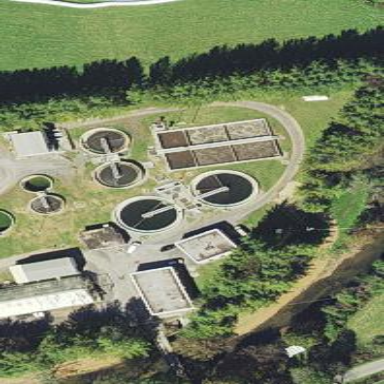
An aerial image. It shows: View of wastewater plant.